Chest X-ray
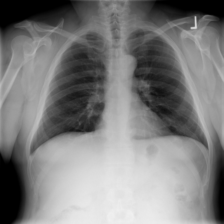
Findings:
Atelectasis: negative
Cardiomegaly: negative
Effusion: negative
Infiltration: negative
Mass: negative
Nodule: negative
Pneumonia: negative
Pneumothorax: negative
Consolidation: negative
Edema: negative
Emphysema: negative
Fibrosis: negative
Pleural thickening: negative
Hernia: negative